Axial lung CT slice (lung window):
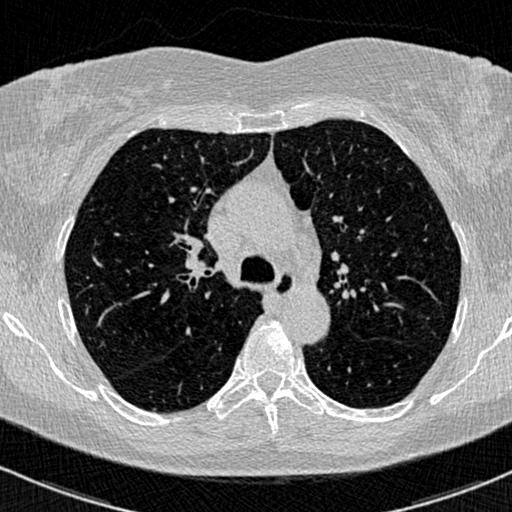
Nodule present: no